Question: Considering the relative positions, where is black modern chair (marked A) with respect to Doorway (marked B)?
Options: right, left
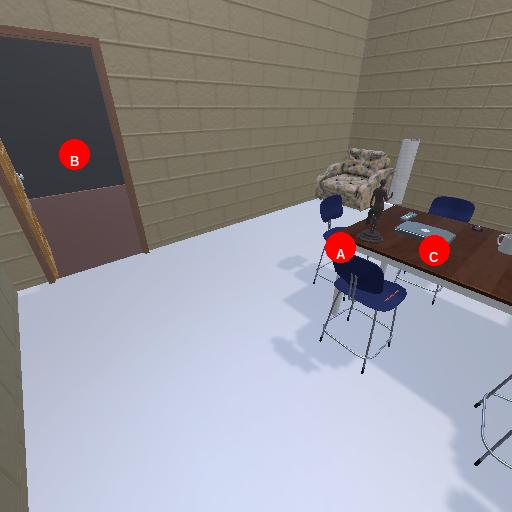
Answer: right